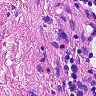
Metastatic tissue present: no